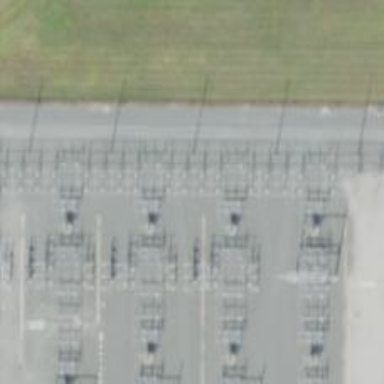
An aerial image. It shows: Switch used for power control.